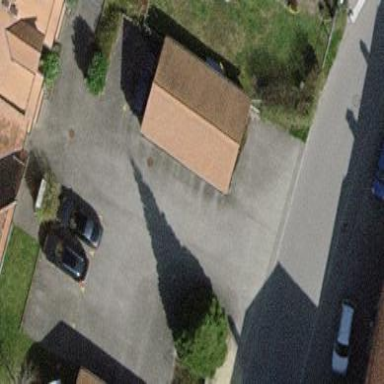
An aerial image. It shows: Garage.